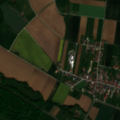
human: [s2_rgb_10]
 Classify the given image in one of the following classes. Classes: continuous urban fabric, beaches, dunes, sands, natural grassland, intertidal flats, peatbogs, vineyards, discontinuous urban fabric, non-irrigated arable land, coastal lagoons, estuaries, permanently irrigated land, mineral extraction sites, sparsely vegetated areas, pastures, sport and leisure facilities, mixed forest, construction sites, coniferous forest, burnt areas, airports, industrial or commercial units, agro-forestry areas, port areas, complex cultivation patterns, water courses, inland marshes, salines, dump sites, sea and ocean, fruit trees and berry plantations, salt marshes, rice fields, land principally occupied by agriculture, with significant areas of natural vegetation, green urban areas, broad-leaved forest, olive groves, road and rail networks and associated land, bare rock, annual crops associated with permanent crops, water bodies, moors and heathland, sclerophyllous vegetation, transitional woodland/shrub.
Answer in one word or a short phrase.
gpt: discontinuous urban fabric, non-irrigated arable land, broad-leaved forest